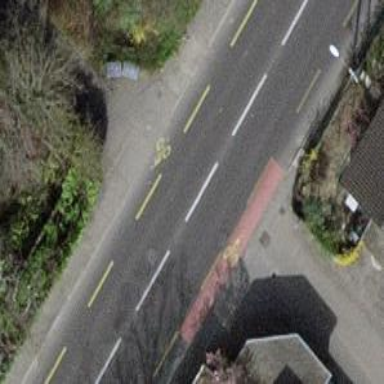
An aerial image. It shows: Asphalt road with primary highway designation. It has sidewalks on both sides and designated cycle lane.